Question: I'm creating a simple player app. There is a circle, that shows a progress of playing a song.

What is the best way to draw this circle in Swift and make a mask? I assume I can draw a 2 circles putting the width stroke to the thickness I want and without filling it. And the white one has to be masked according to some parameter. I don't have an idea, how to mask it in a proper way.
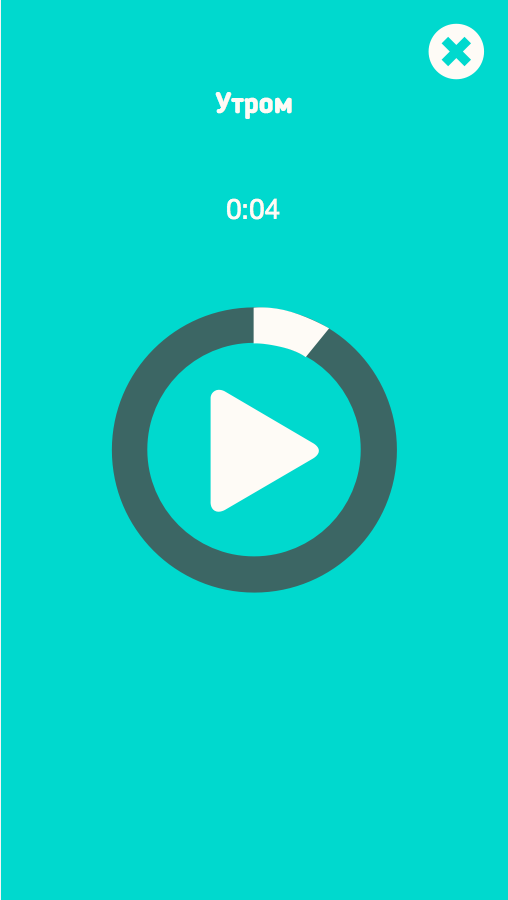
Answer: I came up with this solution recently:
'''
class CircularProgressView: UIView {
private let floatPi = CGFloat(M_PI)
private var progressColor = UIColor.greenColor()
private var progressBackgroundColor = UIColor.grayColor()
@IBInspectable var percent: CGFloat = 0.11 {
didSet {
setNeedsDisplay()
}
}
@IBInspectable var lineWidth: CGFloat = 18
override func drawRect(rect: CGRect) {
let context = UIGraphicsGetCurrentContext()
let origo = CGPointMake(frame.size.width / 2, frame.size.height / 2)
let radius: CGFloat = frame.size.height / 2 - lineWidth / 2
CGContextSetLineWidth(context, lineWidth)
CGContextMoveToPoint(context, frame.width / 2, lineWidth / 2)
CGContextAddArc(context, origo.x, origo.y, radius, floatPi * 3 / 2, floatPi * 3 / 2 + floatPi * 2 * percent, 0)
progressColor.setStroke()
let lastPoint = CGContextGetPathCurrentPoint(context)
CGContextStrokePath(context)
CGContextMoveToPoint(context, lastPoint.x, lastPoint.y)
CGContextAddArc(context, origo.x, origo.y, radius, floatPi * 3 / 2 + floatPi * 2 * percent, floatPi * 3 / 2, 0)
progressBackgroundColor.setStroke()
CGContextStrokePath(context)
}
}
'''
You just have to set a correct frame to it (via code or interface builder), and set the percent property.
This solution is not using mask or two circles, just two arcs, the first start at 12 o clock and goes to 2 * Pi * progress percent, and the other arc is drawn from the end of the previous arc to 12 o clock.
Important: the 'percent' property has to be between 0 and 1!